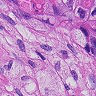
Metastatic tissue present: yes